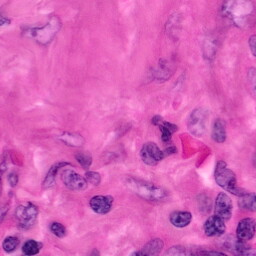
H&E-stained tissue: Pancreatic